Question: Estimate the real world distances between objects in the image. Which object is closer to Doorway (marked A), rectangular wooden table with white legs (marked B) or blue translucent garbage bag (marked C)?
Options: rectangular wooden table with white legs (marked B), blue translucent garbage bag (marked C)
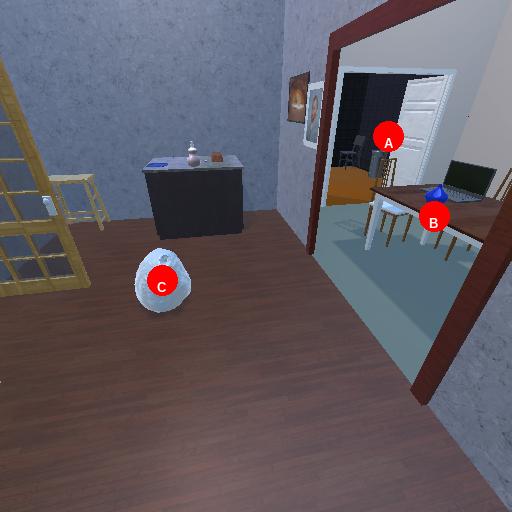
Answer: rectangular wooden table with white legs (marked B)